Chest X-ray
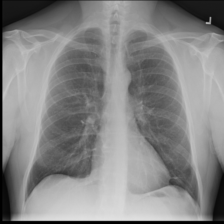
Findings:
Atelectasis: negative
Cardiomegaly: negative
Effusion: negative
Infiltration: positive
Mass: negative
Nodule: negative
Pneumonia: positive
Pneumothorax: negative
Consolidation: negative
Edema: negative
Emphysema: negative
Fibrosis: negative
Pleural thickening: negative
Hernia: negative